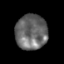
Tissue: skin
Cell type: Epithelial cells
Senescence score: 0.2845
Nuclear area (px): 1089
Mean DAPI intensity: 105.392